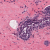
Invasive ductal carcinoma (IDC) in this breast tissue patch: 0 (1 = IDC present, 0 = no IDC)